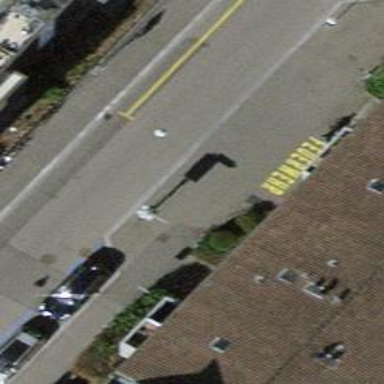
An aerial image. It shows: Bicycle parking facility.